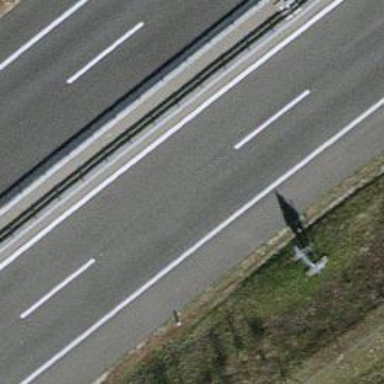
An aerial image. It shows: Motorway.